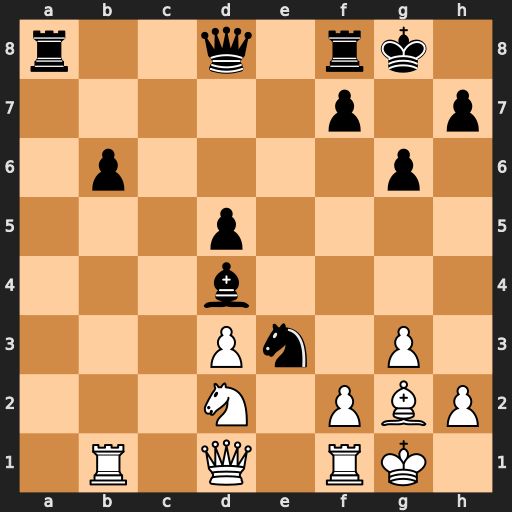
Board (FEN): r2q1rk1/5p1p/1p4p1/3p4/3b4/3Pn1P1/3N1PBP/1R1Q1RK1
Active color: w
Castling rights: -
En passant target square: -
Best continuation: fxe3 Bxe3+ Kh1